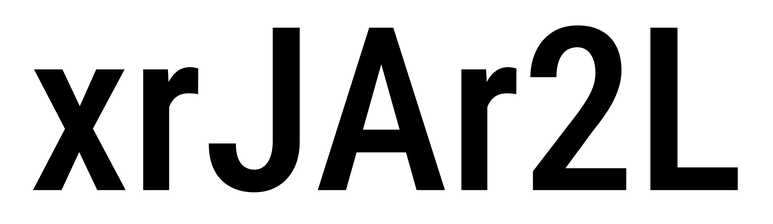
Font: Roboto_Condensed_Medium